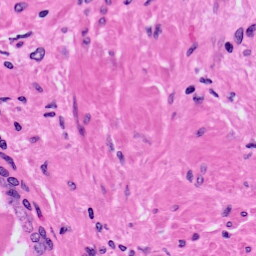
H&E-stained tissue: Prostate